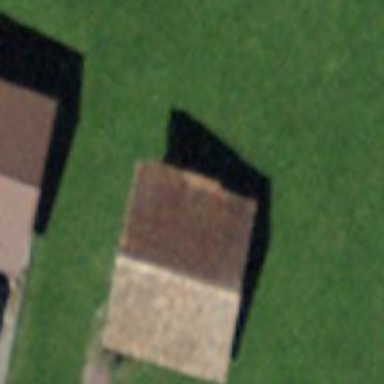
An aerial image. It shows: Rural barn.